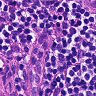
Metastatic tissue present: no